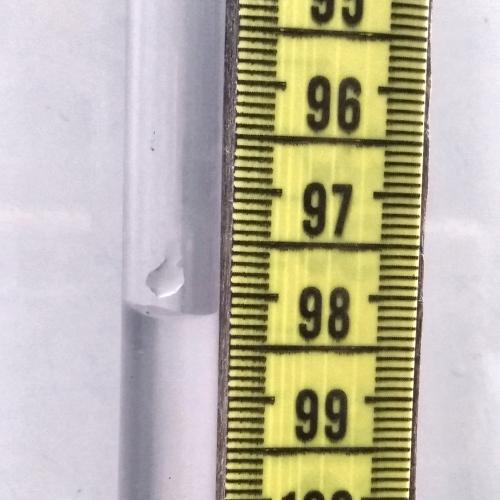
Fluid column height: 98.2 cm